Question: I have a application named as Faculty management done in asp.net with c#,I need a title FACULTY to be displayed in top of the browser,is there any code for that or any settings present in the browser?

Like here Google i want the name Faculty.How to do this..?
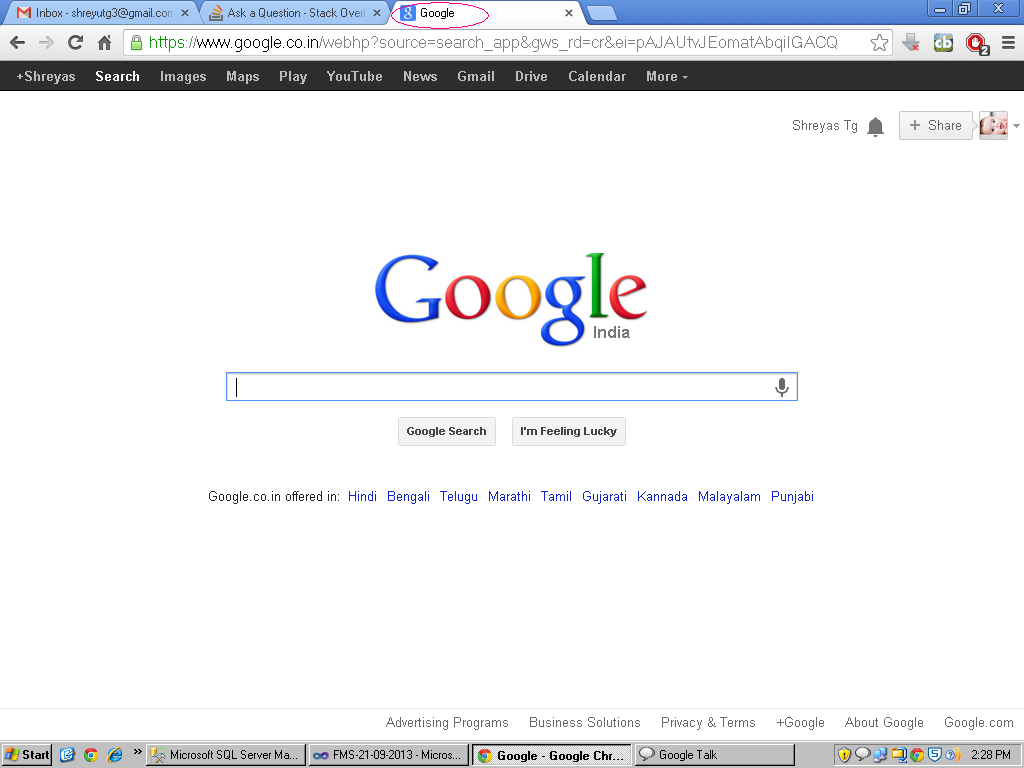
Answer: When you use a master page, you have to set the title in the @Page directive in the content page:
'''
<%@ Page Language="C#" MasterPageFile="~/FacultyMaster.master" AutoEventWireup="true" Title="Faculty" %>
'''
If you're on a standard page, you can just set the title in the HTML:
'''
<head runat="server">
<title>Faculty</title>
...
</head>
'''
To add an icon, you can use the solution provided <URL>:
'''
<link rel="shortcut icon" href="http://sstatic.net/stackoverflow/img/favicon.ico">
'''